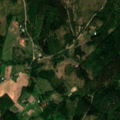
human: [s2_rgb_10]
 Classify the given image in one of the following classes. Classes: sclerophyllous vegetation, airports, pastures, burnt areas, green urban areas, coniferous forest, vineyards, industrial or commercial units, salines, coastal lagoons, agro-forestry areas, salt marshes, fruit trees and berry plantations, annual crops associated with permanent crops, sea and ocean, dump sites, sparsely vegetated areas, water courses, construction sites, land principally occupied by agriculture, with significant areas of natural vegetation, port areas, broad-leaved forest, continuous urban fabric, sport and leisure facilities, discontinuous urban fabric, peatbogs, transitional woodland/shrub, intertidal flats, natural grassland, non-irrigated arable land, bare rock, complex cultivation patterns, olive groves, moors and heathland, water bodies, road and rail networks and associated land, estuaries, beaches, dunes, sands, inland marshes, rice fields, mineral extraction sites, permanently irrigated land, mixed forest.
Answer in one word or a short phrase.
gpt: land principally occupied by agriculture, with significant areas of natural vegetation, coniferous forest, mixed forest, transitional woodland/shrub